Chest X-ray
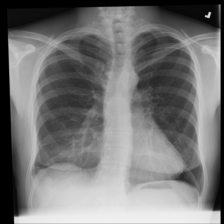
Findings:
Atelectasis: negative
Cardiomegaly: negative
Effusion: negative
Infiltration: negative
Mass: negative
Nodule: negative
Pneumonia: negative
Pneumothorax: negative
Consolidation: negative
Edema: negative
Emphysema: negative
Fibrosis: negative
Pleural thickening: negative
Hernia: negative